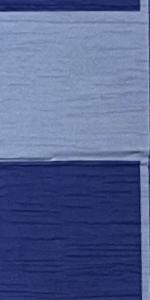
Label: Empty